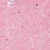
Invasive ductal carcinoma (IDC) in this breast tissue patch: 0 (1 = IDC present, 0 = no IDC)